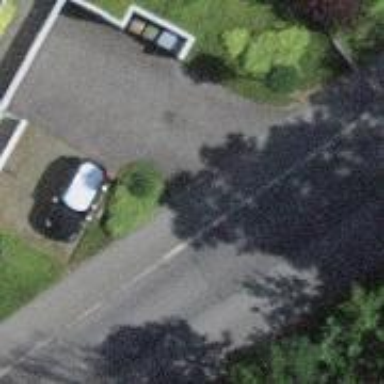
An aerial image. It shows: Sidewalk along the footway.